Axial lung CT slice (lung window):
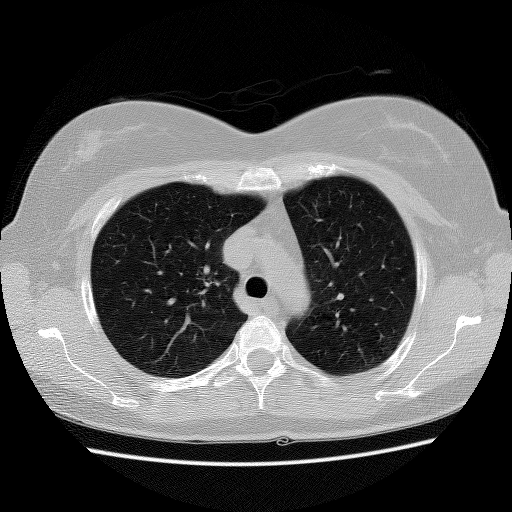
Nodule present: no